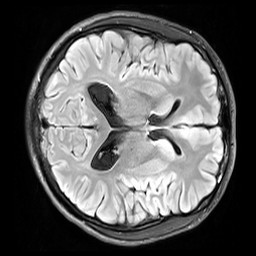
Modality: FLAIR
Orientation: axial
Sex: male
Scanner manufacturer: siemens
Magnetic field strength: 3 T
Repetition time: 10 s
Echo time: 0.09 s